Aerial crown-view tile of a tropical tree (Barro Colorado Island, Panama), acquired 20250124:
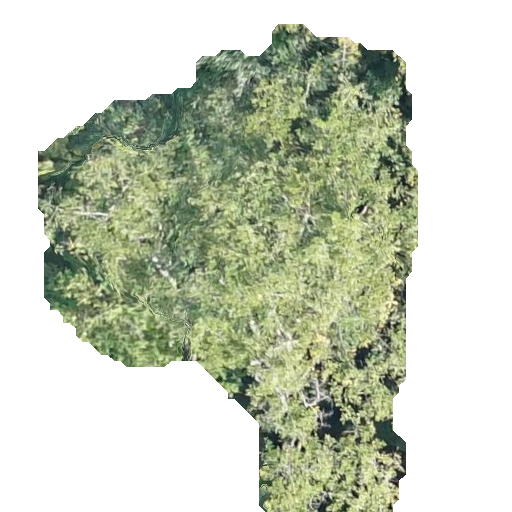
Species: Sapium glandulosum
GBIF accepted scientific name: Sapium glandulosum
Crown area: 191.268 m²